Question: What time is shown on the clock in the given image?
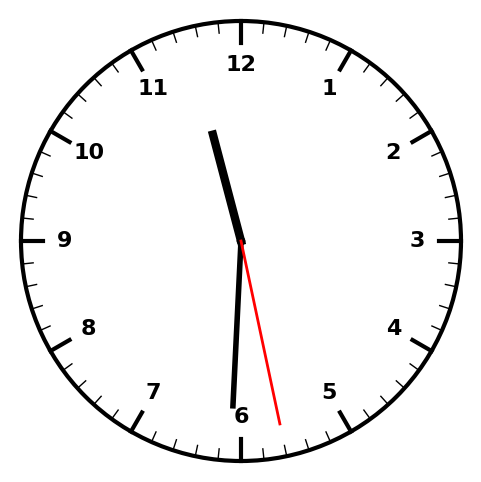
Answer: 11:30:28